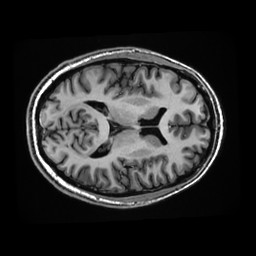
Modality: T1w
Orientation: axial
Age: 30
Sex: male
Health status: healthy
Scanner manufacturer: ge
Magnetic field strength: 3 T
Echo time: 0.0052 s